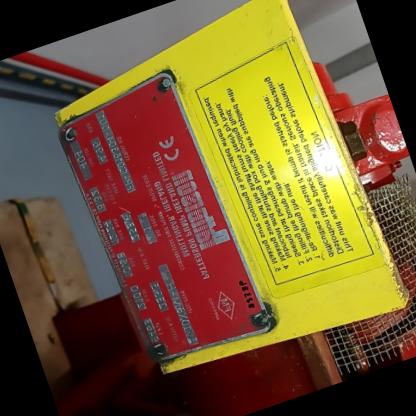
Klasa: tabliczka-znamionowa